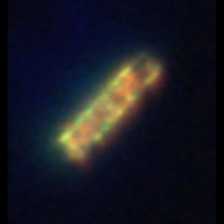
Taxon: Lauderia_Hemiaulus
Group: Diatoms